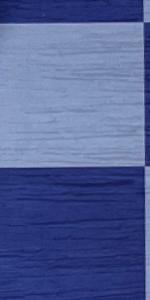
Label: Empty